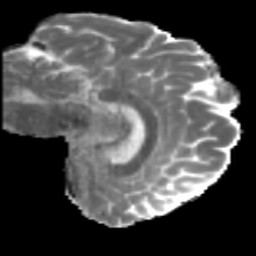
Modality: MD
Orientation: sagittal
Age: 46
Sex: male
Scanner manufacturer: siemens
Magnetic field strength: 3 T
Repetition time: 5 s
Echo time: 0.092 s